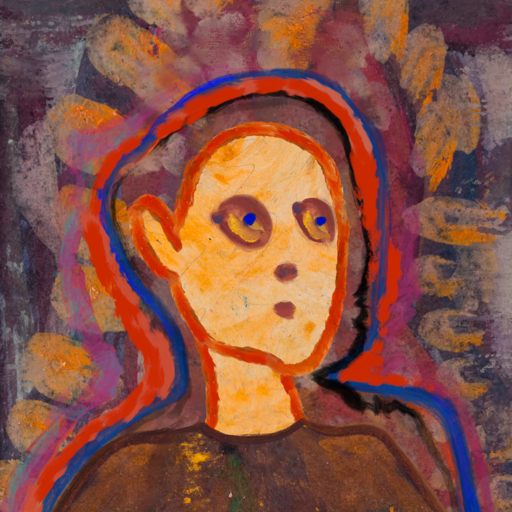
Background: Doll, Head And Neck Side: Experience, Face Side: Mother_And_Son_Son, Bust: Comrade, Hair Side: Experience, Head Accessory: Blank, Second Necklace: Blank, Necklace: Blank, Baby: Blank